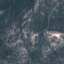
Land use / land cover: HerbaceousVegetation